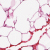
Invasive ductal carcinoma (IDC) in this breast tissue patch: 0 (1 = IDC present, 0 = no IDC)